Question: I've ported this Dual Contouring implementation to C#:
<URL>
Unfortunately, I think I messed up somewhere along the way. And there's a lot of code involved, so it's hard to go through and match up the C# to the original C++ (though I will if I have to).
I know this is a long shot, but here's a screenshot of what happens when I feed in voxel data for what should be a sphere. Any ideas where I messed up?

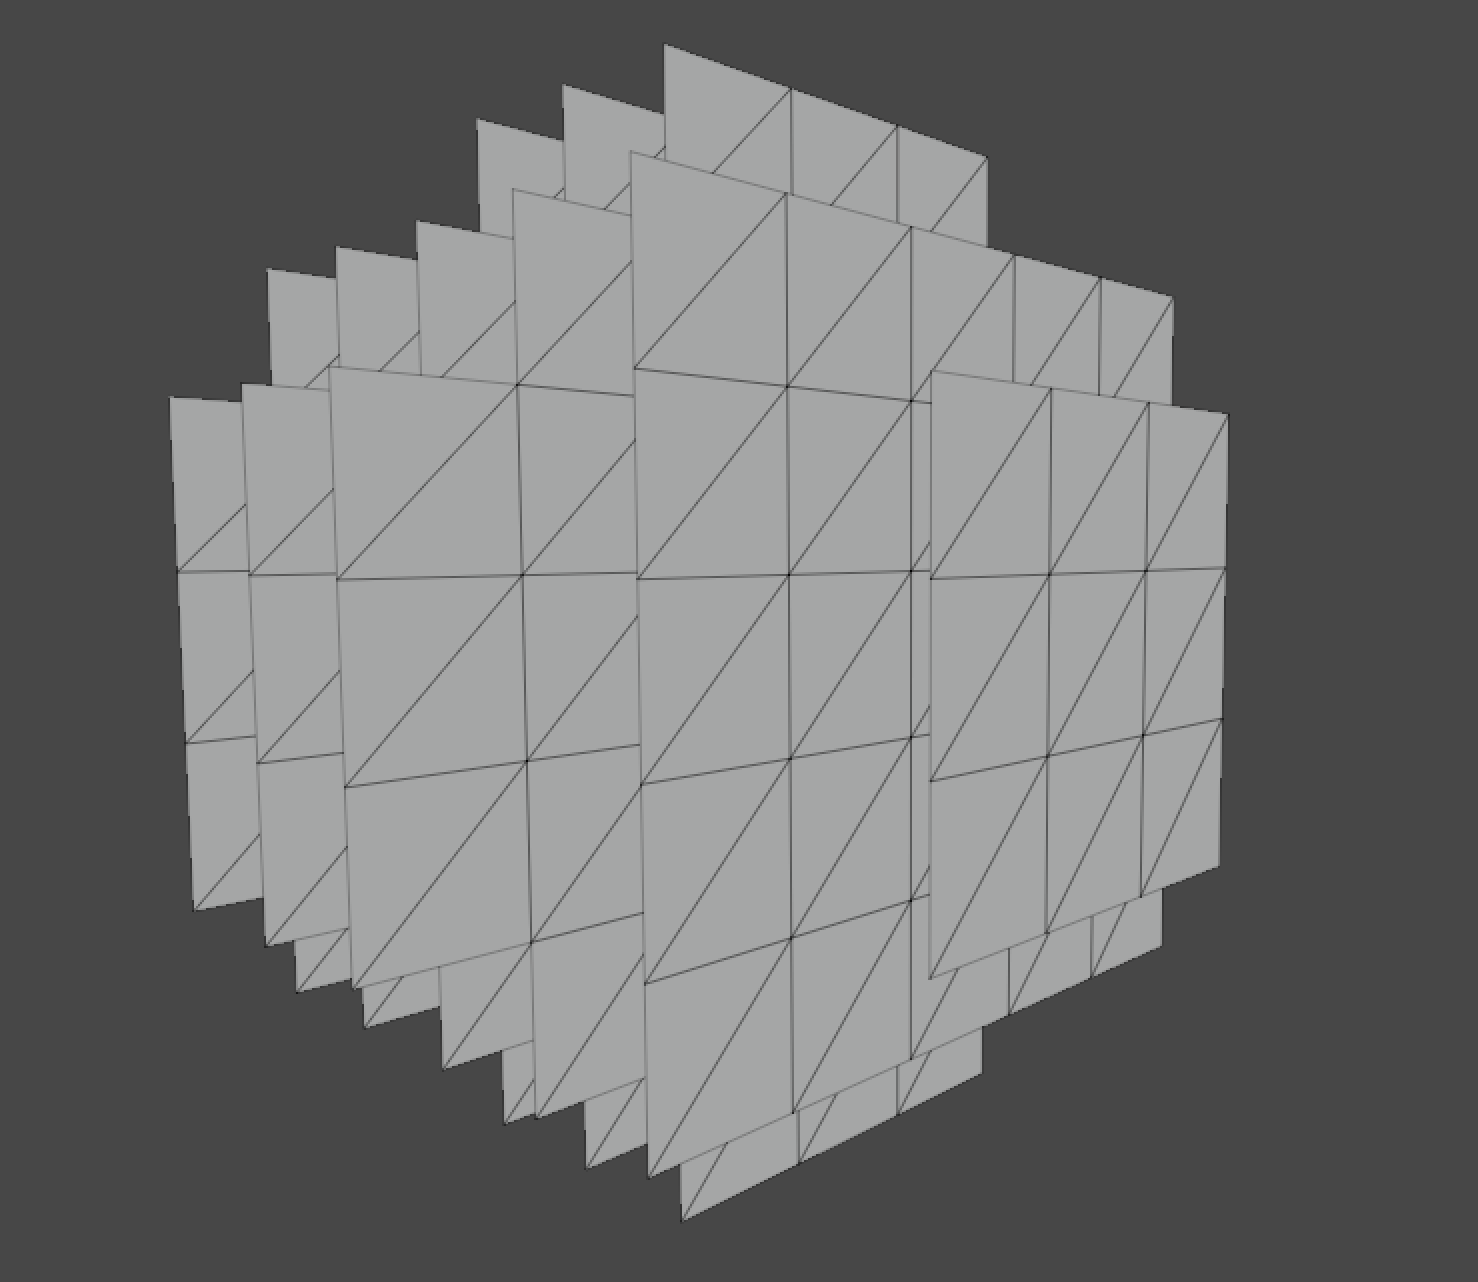
Answer: Figured it out. The problem was my input data, not the actual dual contouring code. I was passing density values into each leaf node, rather than grid signs for the corners. I should have followed the reference in the notes linking to the documentation for PolyMender, which says this:
> is a 4-bytes integer that equals 2 ^ octree_depth. The first
byte of a is either 0 (denoting an intermediate node) or 1
(denoting an empty node) or 2 (denoting a leaf node). After the first
byte, an intermediate node contains eight structures for
its eight children; an empty node contains one byte of value 0
or 1 denoting if it is inside or outside; and . The order of enumeration of the
eight children nodes in an intermediate nodeis the following
(expressed in coordinates ):
<0,0,0>,<0,0,1>,<0,1,0>,<0,1,1>,<1,0,0>,<1,0,1>,<1,1,0>,<1,1,1>. The
enumeration of the eight corners in a leaf node follows the same order
(e.g., the lowest bit records the sign at <0,0,0>).